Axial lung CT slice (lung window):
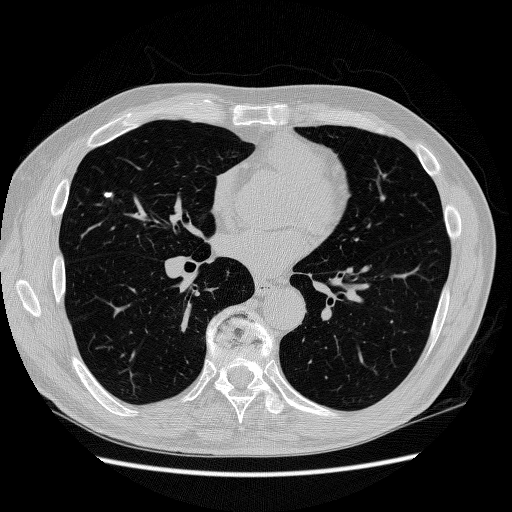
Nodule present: yes
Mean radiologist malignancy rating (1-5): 2